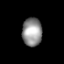
Tissue: prostate
Cell type: Epithelial cells
Senescence score: 0.3335
Nuclear area (px): 551
Mean DAPI intensity: 145.653